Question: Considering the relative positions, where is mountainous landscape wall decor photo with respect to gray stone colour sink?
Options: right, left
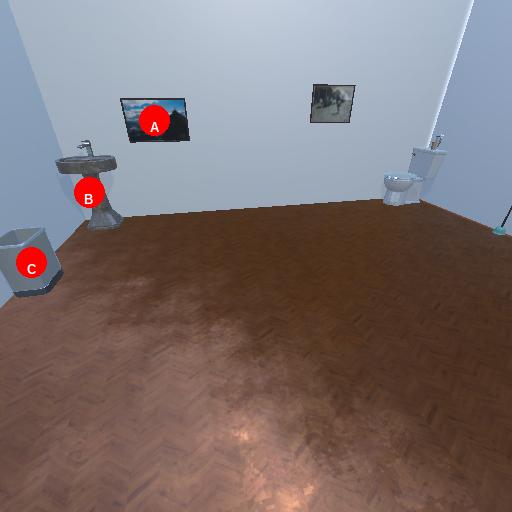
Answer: right